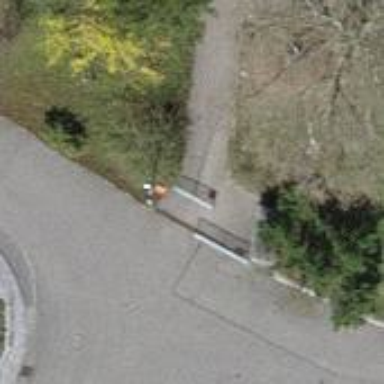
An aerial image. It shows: Cycle barrier.